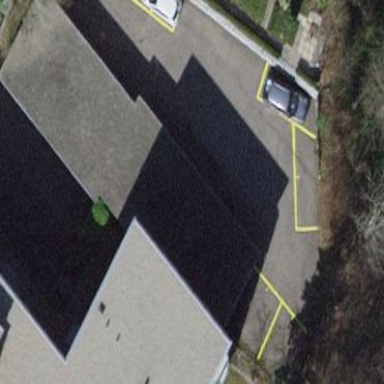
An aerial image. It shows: Group of garages.